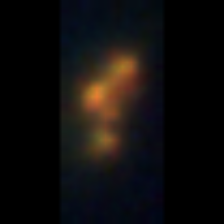
Taxon: Unknown_detritus
Group: Unknown